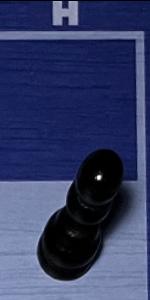
Label: Pawn_Black